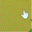
Piece: xx